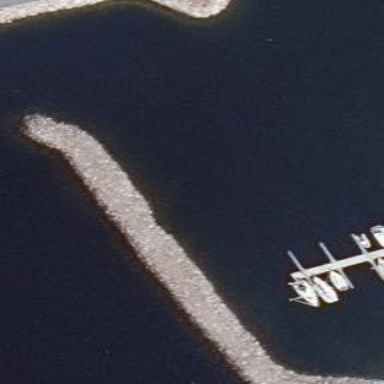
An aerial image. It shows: Breakwater structure.